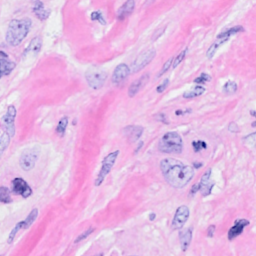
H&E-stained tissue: Breast